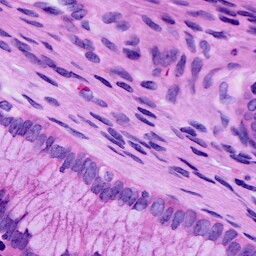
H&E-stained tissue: Cervix